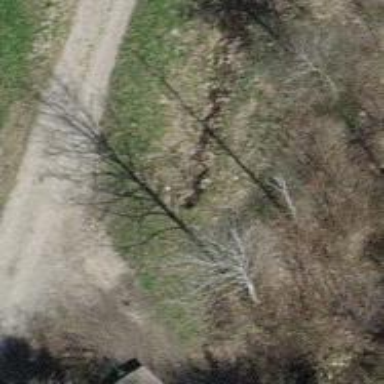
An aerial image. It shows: Culvert tunnel.